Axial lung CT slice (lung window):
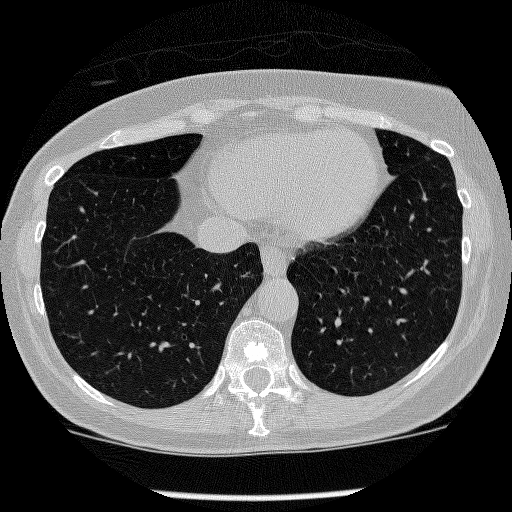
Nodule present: no